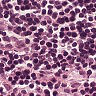
Metastatic tissue present: no